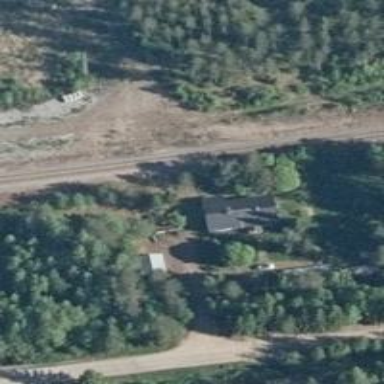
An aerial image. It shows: Abandoned halt.